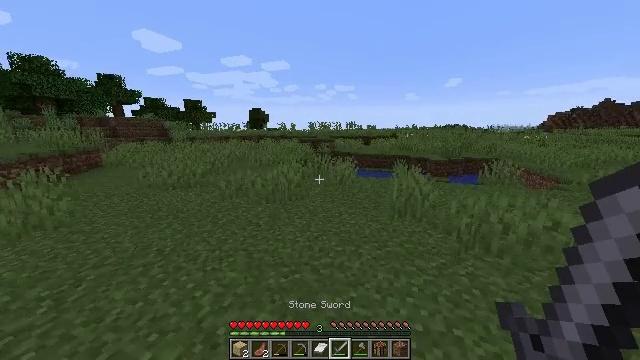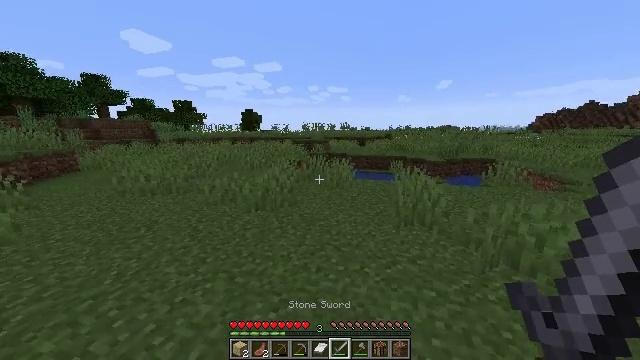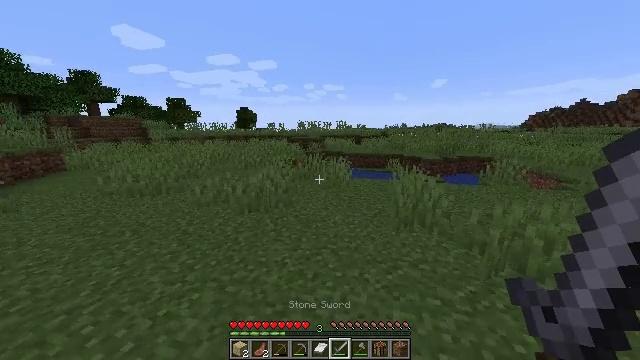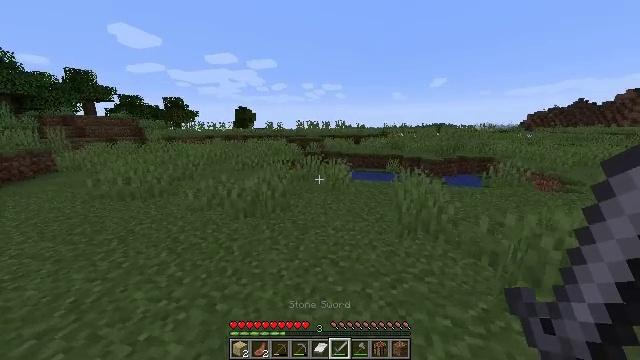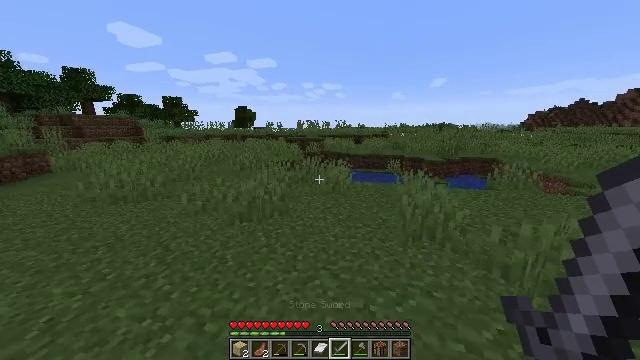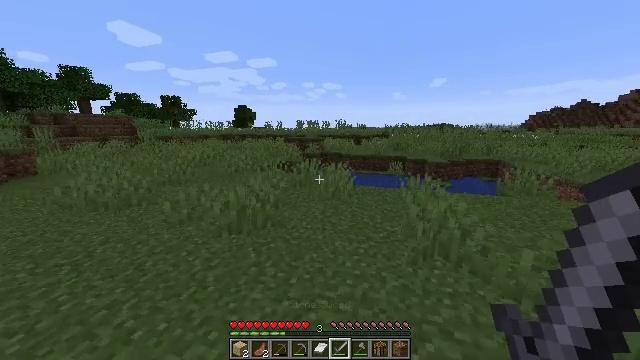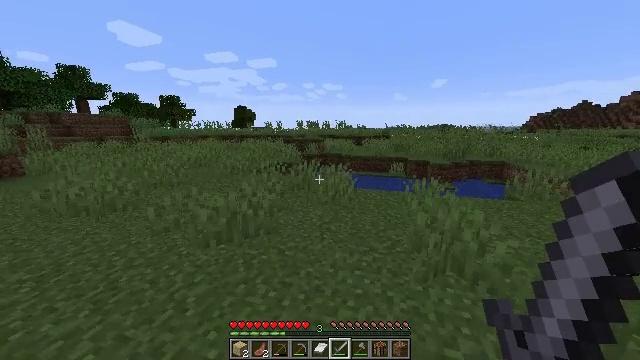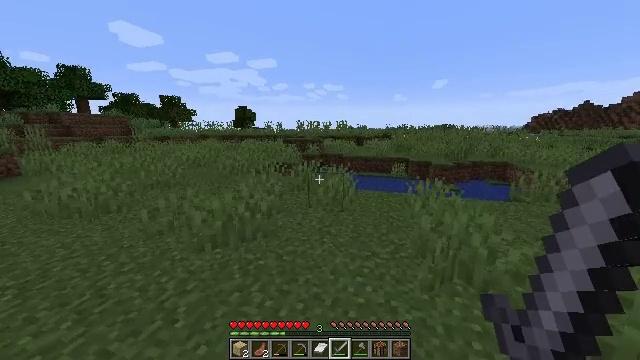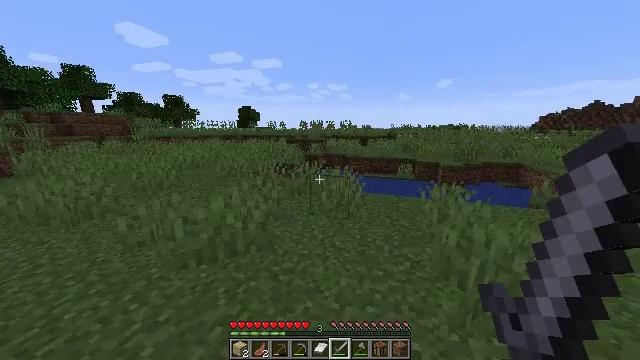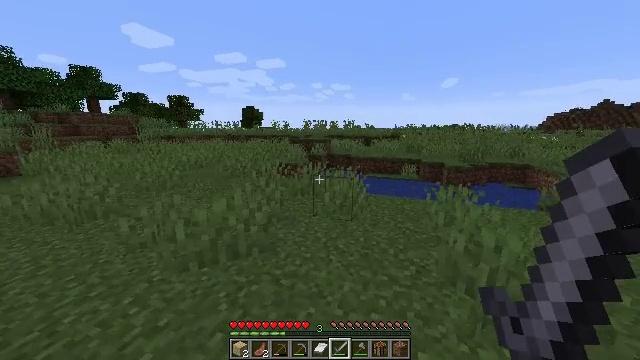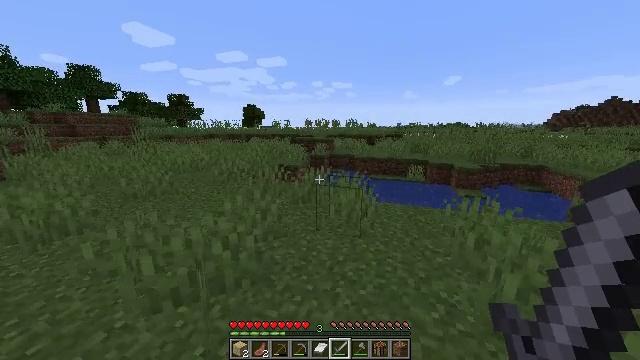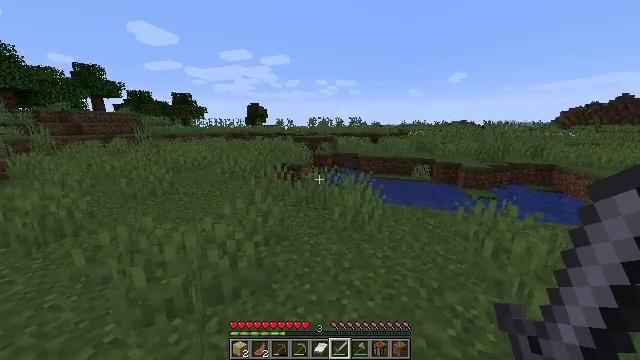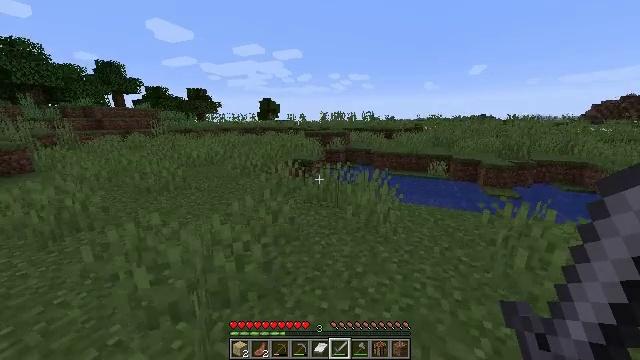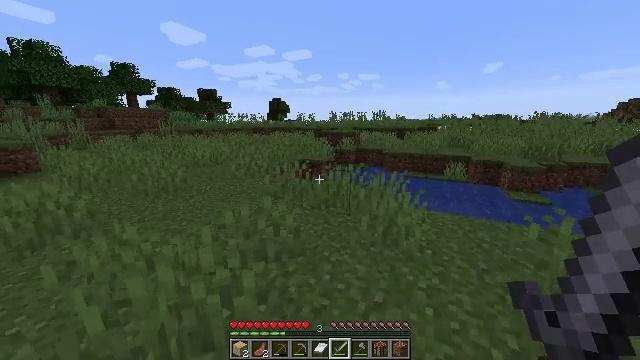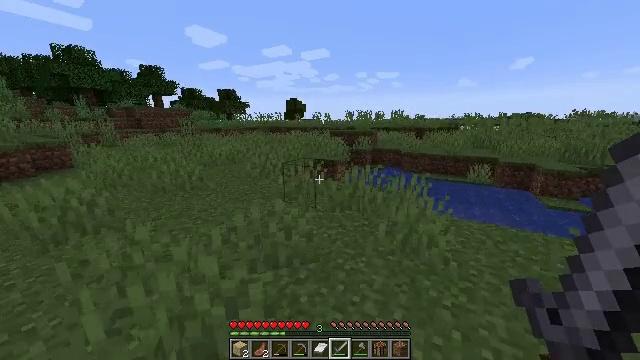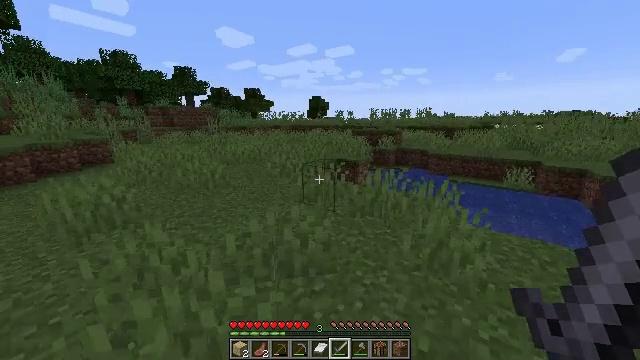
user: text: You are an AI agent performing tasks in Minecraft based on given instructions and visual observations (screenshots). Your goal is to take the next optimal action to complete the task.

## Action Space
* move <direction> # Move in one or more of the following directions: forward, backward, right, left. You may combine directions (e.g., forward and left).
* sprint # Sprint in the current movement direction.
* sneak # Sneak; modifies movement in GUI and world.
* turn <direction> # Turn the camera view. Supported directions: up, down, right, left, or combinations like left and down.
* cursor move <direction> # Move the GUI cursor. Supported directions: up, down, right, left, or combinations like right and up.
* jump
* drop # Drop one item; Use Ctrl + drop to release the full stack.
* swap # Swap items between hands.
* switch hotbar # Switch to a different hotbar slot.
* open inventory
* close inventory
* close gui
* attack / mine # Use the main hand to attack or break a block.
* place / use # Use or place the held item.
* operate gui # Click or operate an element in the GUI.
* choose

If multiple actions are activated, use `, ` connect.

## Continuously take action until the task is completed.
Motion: motion action
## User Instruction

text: Mine the sunflower from the ground.
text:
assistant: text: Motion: move forward, sprint, turn right
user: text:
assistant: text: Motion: move forward, sprint, turn right
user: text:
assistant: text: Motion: move forward, sprint
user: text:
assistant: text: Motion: move forward, sprint
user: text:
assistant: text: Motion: move forward, sprint
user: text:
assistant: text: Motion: move forward, sprint
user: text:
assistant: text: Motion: move forward, sprint
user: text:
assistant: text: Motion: move forward, sprint
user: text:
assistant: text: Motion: move forward, sprint
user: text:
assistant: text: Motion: move forward, sprint
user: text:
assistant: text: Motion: move forward, sprint
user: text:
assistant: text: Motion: move forward, sprint, turn left and down
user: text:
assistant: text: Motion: move forward, sprint, turn left
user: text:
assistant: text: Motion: move forward, sprint, turn left
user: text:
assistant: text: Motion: move forward, sprint, turn left
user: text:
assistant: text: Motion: move forward, sprint, turn left
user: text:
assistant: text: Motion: move forward, sprint, turn left
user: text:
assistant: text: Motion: move forward, sprint, turn left
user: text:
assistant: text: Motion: move forward, sprint
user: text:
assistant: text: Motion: move forward, sprint
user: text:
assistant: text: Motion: move forward, sprint
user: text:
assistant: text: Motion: move forward, sprint
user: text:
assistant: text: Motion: move forward, sprint
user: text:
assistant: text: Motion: move forward, sprint
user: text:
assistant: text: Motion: move forward, sprint
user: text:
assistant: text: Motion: move forward, sprint
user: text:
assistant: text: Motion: move forward, sprint
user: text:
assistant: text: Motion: move forward, sprint
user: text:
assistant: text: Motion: move forward, sprint, turn left
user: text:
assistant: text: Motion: move forward, sprint, turn left